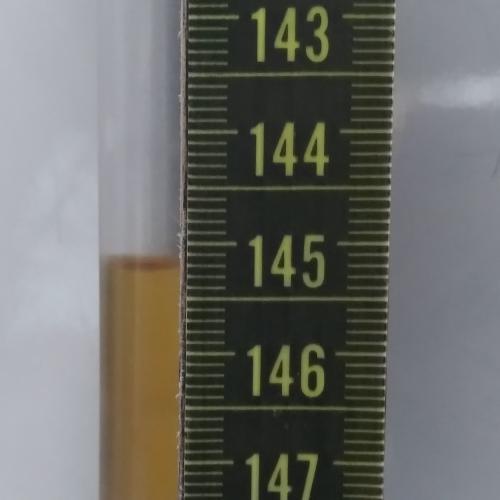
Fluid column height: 145.2 cm